Question: I have a web page that should insert new DB records and show them to the user.
What I want is that when I add a person, s(he) must see the added row. I have the code below:
'''
function AddData(par){
var artistName = $("input[name='"+par+"']").attr('id') + '-'+$("input[name='"+par+"']").val();
$.post('/json/management/AddDataAjax2',
{
"artistName": artistName
},
function(response){
console.log(response);
if(response =='ok'){
alert("Basariyla eklendi");
}
else{
alert("Sanatci bulunamadi, yonlendiriliyorsunuz");
window.location.replace("http://www.sinemalar.com/management/artistAddEditRemove/");
}
});
}
'''

The tabs are all divs. I gave each tab an ID and added a div refresh after inserting the record. However, it renders original page that I loaded. What's the solution, any suggestion?
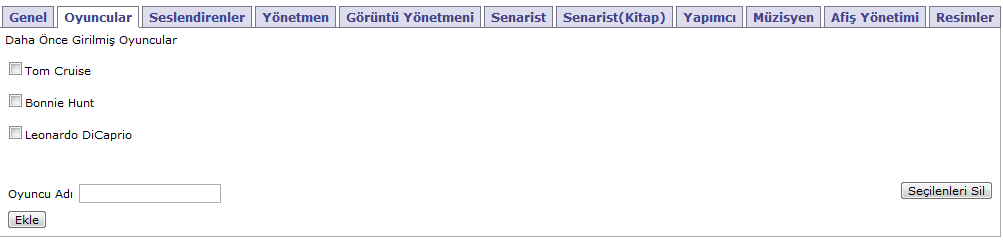
Answer: Just create a div where you want the data to be shown, something like this:
'''
<div id="added"></div>
'''
And then edit your jQuery to this:
'''
function(response){
console.log(response);
if(response =='ok'){
$("#added").append(artistName . "<br>");
alert("Basariyla eklendi");
}
'''